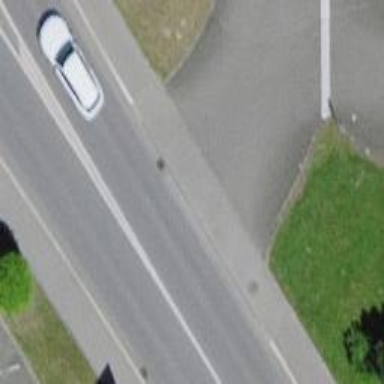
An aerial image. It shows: Asphalt parking aisle along service road.